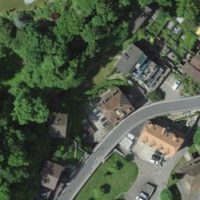
EUNIS habitat code: 54
Species observed at this site:
Bellis perennis